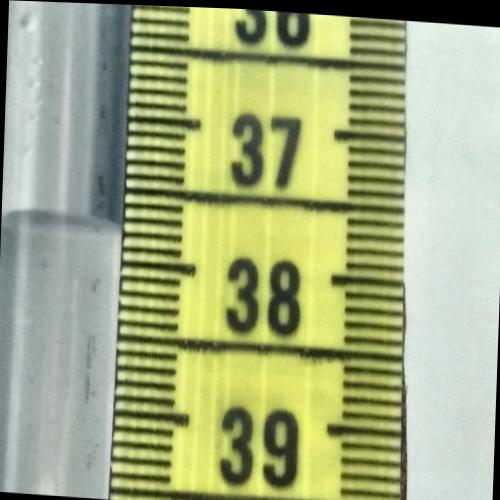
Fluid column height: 37.7 cm